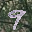
Label: 9